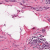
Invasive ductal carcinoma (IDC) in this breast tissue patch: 0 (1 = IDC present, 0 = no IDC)